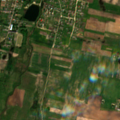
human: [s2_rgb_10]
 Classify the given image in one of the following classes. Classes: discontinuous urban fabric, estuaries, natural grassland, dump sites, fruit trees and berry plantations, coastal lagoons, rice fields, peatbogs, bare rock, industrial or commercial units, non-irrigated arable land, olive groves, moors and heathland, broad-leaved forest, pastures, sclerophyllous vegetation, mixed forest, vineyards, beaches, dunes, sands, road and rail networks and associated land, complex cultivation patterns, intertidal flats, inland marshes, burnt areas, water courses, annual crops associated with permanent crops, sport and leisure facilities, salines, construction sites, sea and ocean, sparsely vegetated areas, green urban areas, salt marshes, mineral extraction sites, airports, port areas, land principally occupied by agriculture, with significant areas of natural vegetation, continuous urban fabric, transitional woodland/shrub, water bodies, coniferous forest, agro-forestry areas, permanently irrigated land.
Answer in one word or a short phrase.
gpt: discontinuous urban fabric, non-irrigated arable land, complex cultivation patterns